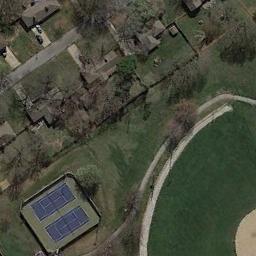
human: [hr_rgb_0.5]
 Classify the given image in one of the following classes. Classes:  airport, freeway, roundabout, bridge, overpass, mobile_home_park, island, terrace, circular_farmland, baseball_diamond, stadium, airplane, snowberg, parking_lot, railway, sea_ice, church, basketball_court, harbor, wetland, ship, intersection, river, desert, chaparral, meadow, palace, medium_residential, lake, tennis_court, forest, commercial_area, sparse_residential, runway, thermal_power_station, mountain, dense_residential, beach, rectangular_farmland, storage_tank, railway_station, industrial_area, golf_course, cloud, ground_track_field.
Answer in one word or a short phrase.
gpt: tennis_court